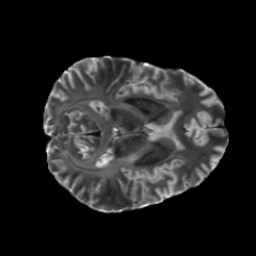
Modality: T2w
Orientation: axial
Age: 30
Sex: male
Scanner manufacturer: siemens
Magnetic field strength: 6.98 T
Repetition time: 7.776 s
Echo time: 0.076 s